Question: How can you add the Keyboards option in the settings of an app?
Like such:
I know the Siri & Search keys you must enter in your Info.plist, but I wasn't able to find how to directly add the keyboards option.
The purpose is to be able to turn on a custom keyboard from the apps settings rather than going through General > Keyboards > Add Keyboard.
If the answer is "You can not", how can you add a keyboard . There are several keyboard applications out there that have this feature, so unless it's a private deal with Apple I'm sure there is a way to do this.
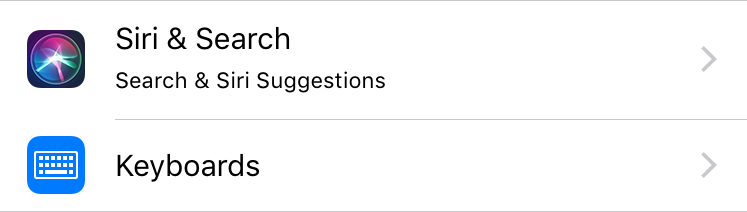
Answer: Simply removing and adding the keyboard extension to an added the necessary elements to the 'info.plist'. Not sure if this was a bug, software glitch on my end, or the alignment of the planets... all I know is that it is fixed now. Cheers!